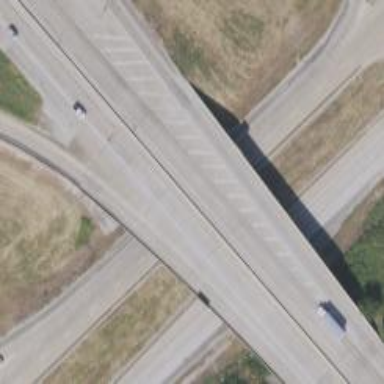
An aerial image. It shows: Trunk_link highway on bridge.